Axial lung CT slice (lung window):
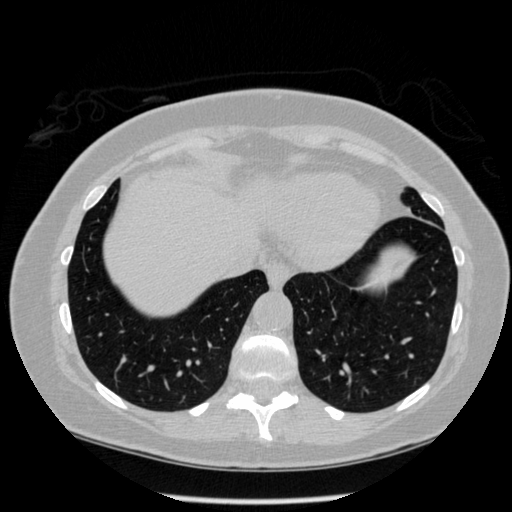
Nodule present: no